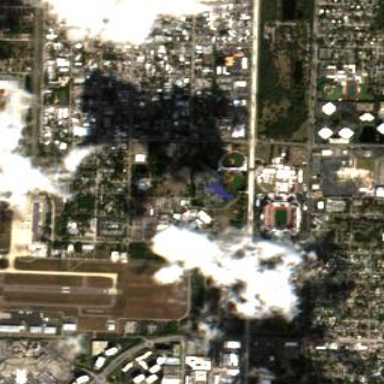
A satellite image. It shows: College.